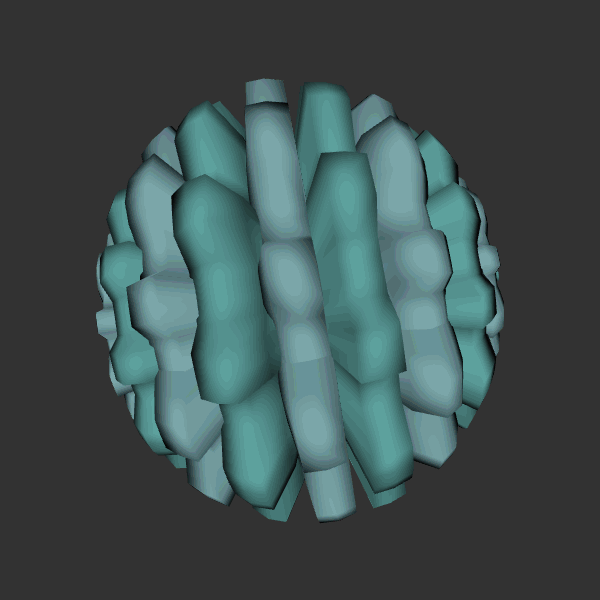
Background: dark